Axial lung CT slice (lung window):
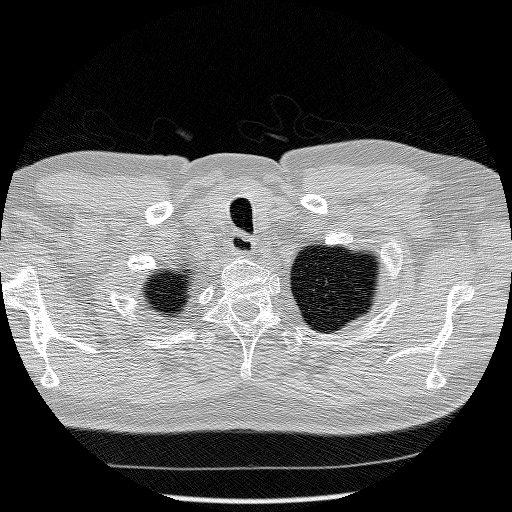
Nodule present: no